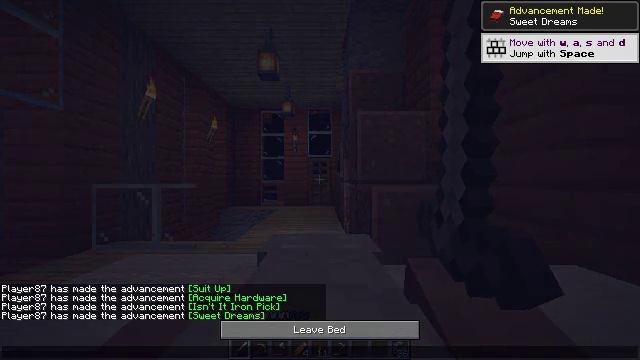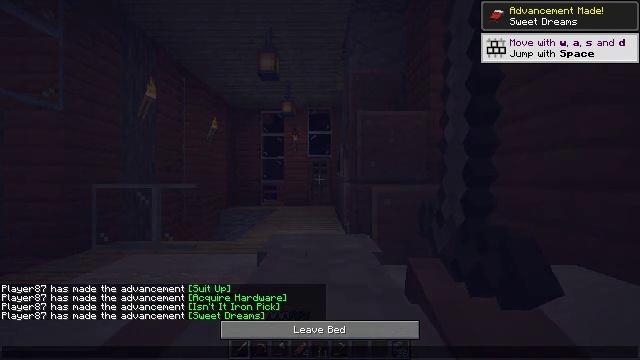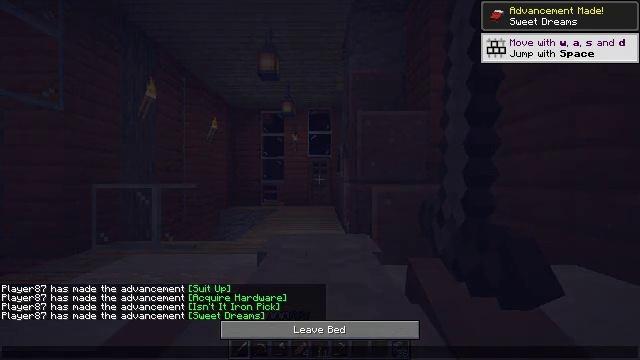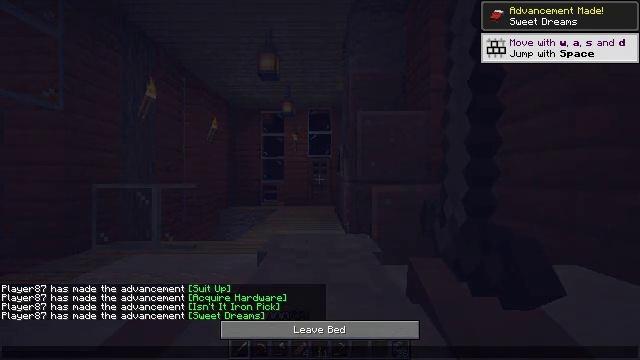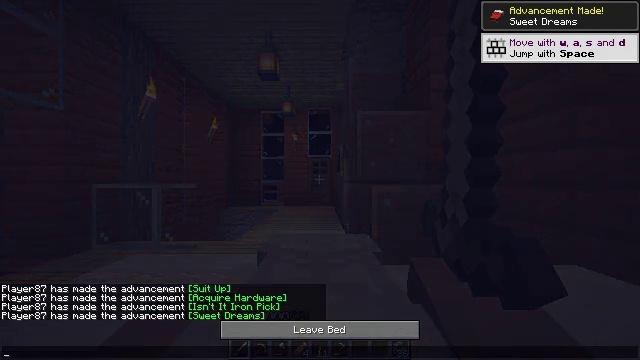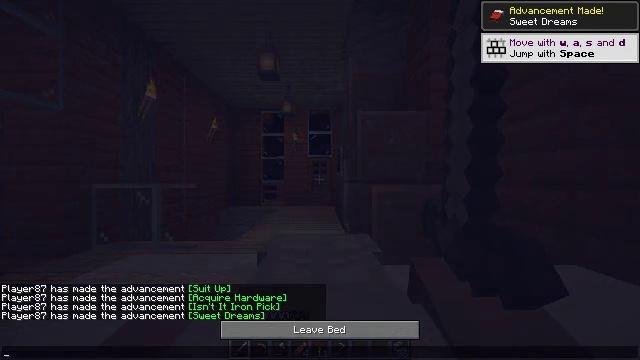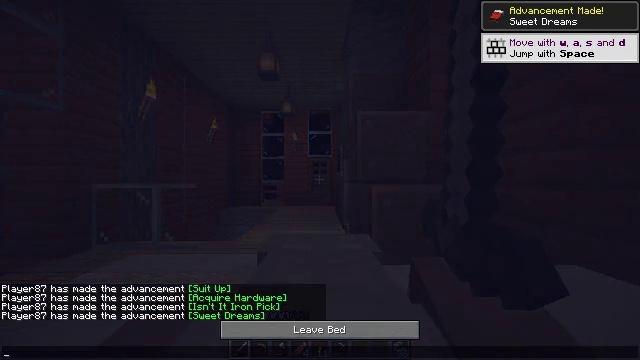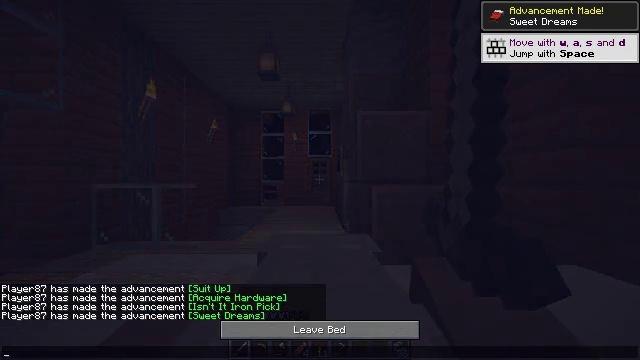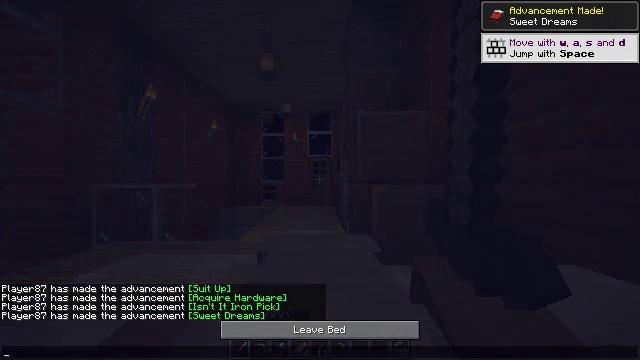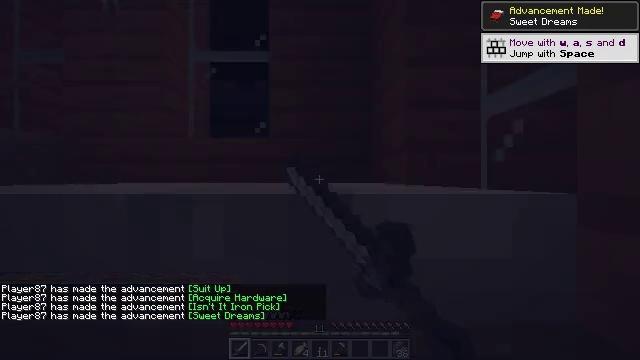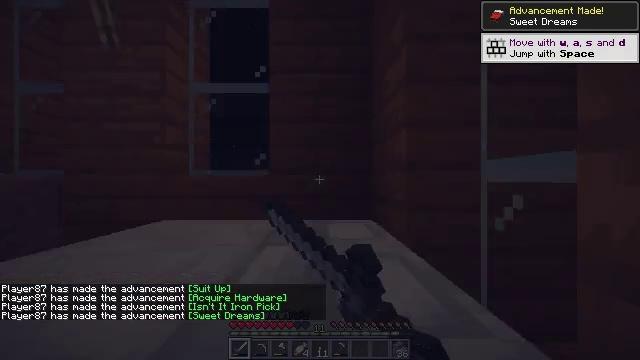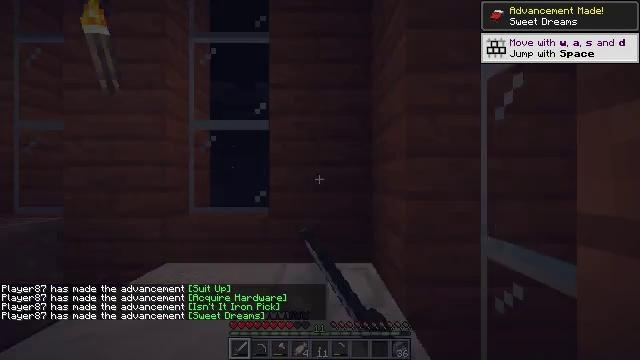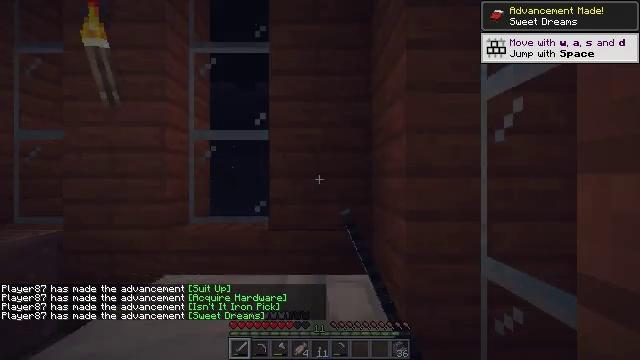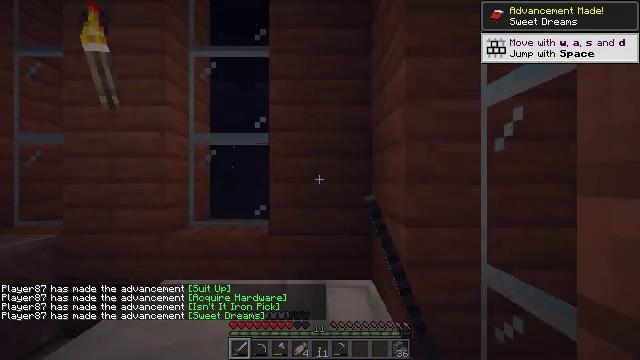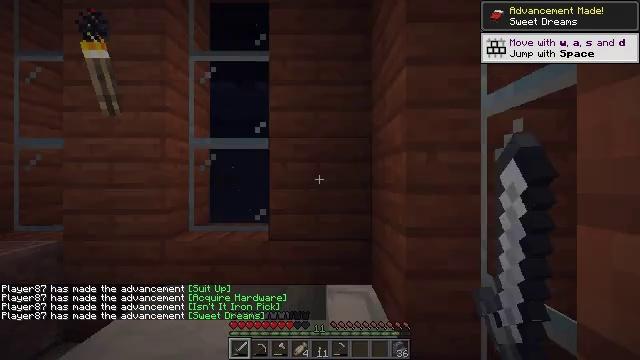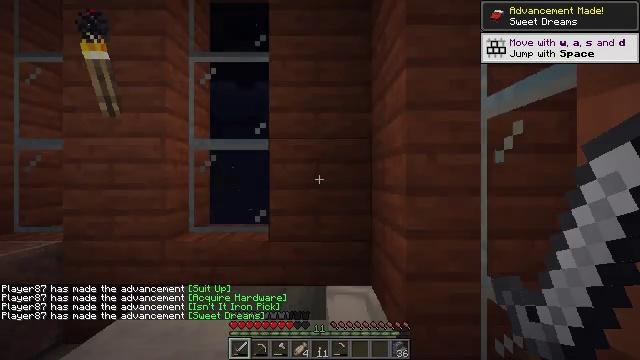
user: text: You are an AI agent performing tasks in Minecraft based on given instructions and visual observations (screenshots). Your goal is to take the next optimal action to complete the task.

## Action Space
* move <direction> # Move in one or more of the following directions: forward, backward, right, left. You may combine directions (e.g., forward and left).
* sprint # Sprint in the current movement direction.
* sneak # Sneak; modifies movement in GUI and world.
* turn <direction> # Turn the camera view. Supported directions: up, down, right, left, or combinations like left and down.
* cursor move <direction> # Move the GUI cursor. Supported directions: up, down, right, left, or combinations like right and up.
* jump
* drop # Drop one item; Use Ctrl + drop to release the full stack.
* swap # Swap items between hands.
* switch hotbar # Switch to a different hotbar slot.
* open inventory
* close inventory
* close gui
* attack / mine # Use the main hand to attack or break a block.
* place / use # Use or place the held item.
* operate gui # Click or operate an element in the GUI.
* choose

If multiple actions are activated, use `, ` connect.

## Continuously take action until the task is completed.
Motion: motion action
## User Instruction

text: Drop an iron hoe.
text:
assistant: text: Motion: no_op
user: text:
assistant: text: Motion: no_op
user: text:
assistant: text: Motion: no_op
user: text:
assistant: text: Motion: no_op
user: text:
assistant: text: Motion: no_op
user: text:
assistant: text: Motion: no_op
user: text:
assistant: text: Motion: no_op
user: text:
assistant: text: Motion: no_op
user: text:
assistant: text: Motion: no_op
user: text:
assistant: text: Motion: no_op
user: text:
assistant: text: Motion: no_op
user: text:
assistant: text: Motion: no_op
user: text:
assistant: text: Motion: no_op
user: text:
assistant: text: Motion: no_op
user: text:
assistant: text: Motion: no_op
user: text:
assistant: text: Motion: no_op
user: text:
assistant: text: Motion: no_op
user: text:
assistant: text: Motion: no_op
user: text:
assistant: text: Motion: no_op
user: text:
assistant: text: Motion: no_op
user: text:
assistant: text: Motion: no_op
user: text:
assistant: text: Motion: no_op
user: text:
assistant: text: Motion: no_op
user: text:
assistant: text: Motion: turn left and down
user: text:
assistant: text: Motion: turn left and down
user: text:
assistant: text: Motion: turn left and down
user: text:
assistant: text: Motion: turn left
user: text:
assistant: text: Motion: turn left
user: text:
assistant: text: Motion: turn left
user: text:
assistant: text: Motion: no_op